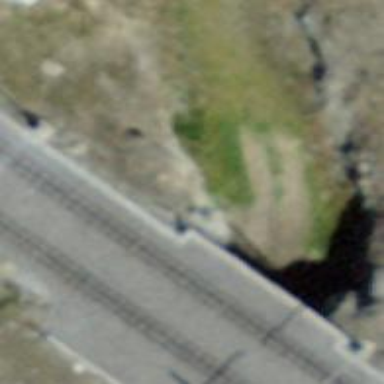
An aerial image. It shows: Retaining wall.